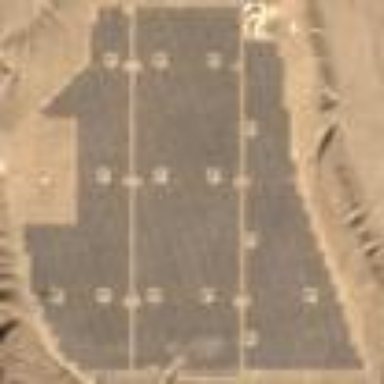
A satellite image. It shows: Solar photovoltaic panel generator enclosed by fence.